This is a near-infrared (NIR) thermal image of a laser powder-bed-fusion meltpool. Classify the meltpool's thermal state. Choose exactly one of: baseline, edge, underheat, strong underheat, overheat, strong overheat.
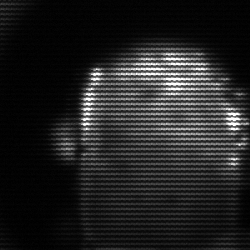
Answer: baseline